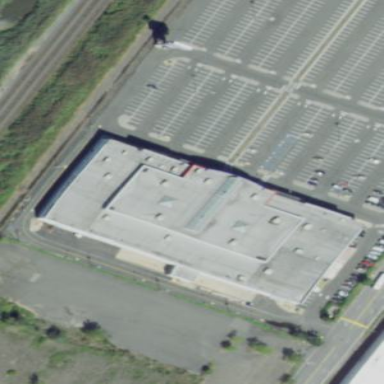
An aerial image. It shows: Building.